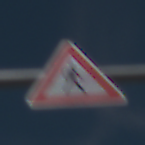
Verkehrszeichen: FussgaengerLinks
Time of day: Midday
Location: Outdoor (Special)
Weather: PartlyCloudy
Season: NotSpecified
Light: Natural